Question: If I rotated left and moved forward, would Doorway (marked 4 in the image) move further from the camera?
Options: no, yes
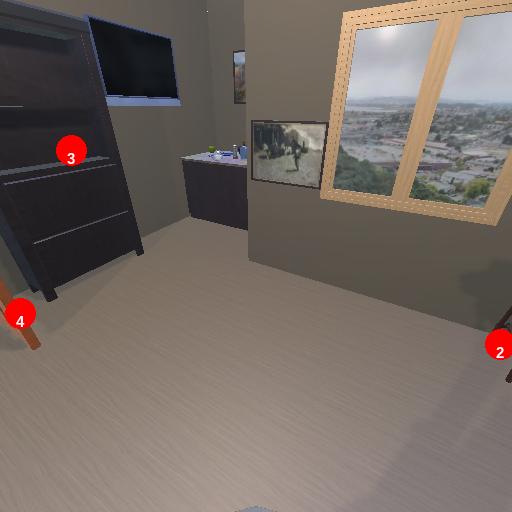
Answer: no